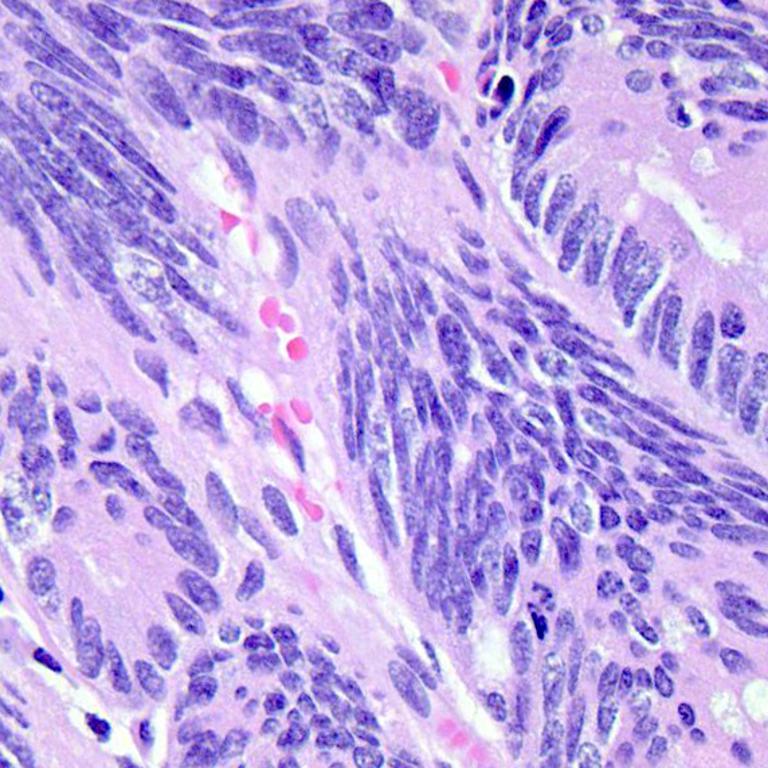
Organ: colon
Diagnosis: adenocarcinomas